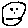
Label: smiley face